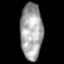
Tissue: lung
Cell type: Endothelial cells
Senescence score: 0.1539
Nuclear area (px): 1226
Mean DAPI intensity: 163.737